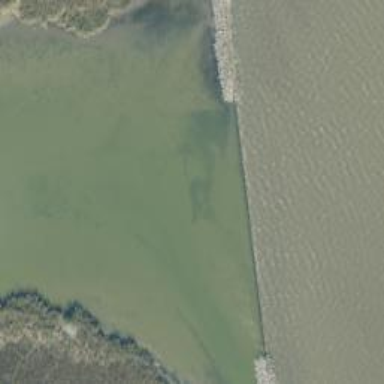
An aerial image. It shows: Breakwater structure.